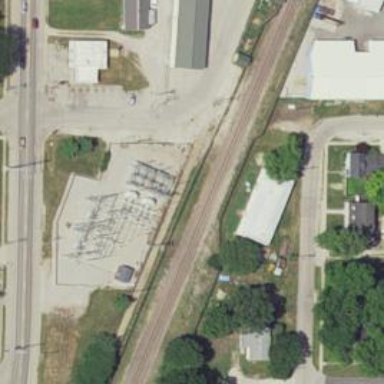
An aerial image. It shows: Power substation.